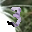
Label: 3